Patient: sex F, age 67
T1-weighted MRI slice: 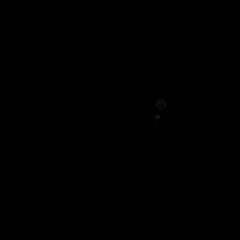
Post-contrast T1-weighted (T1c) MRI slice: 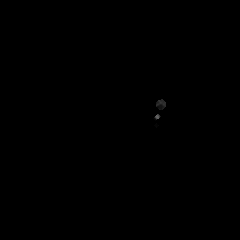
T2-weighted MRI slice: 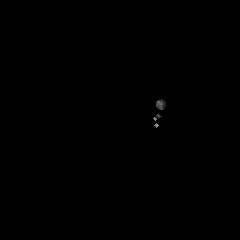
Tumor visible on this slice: no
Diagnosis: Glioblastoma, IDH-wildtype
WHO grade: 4